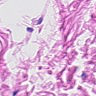
Metastatic tissue present: no